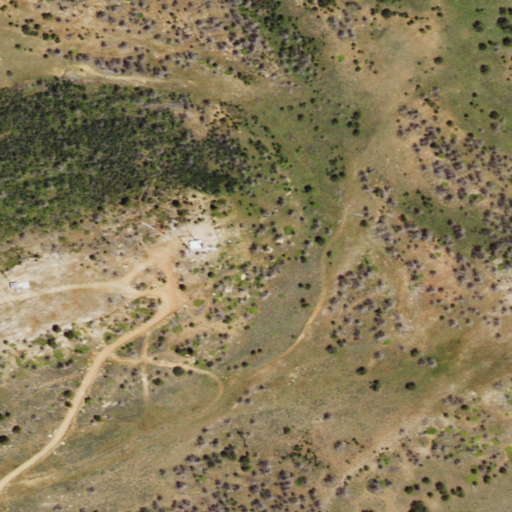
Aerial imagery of mountain in Wyoming named Pilot Hill containing shrub, evergreen forest, grassland, and open development